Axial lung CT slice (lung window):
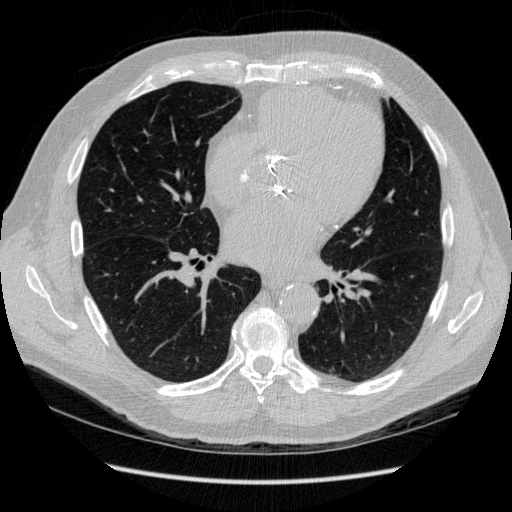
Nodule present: no